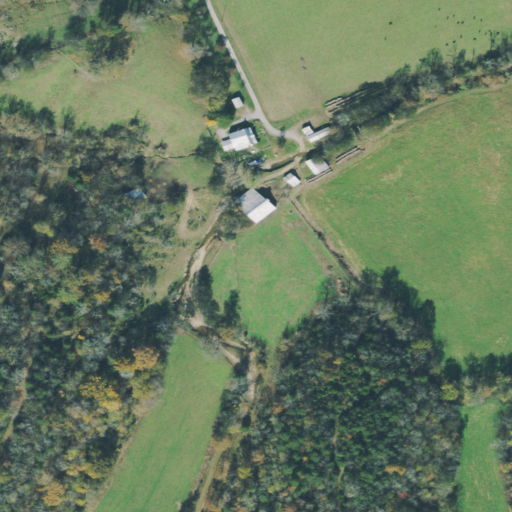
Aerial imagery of valley in Tennessee named Wilder Hollow containing pasture, deciduous forest, open development, evergreen forest, mixed forest, low intensity development, medium intensity development, and shrub